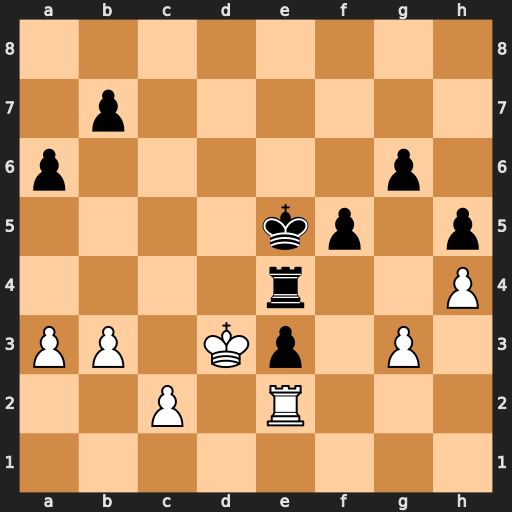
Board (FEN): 8/1p6/p5p1/4kp1p/4r2P/PP1Kp1P1/2P1R3/8
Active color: w
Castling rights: -
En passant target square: -
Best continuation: Rxe3 Kd5 c4+ Kd6 Rxe4